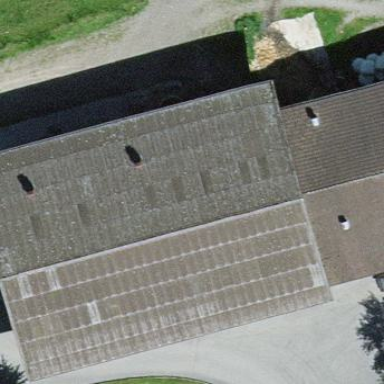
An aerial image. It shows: Farm building.